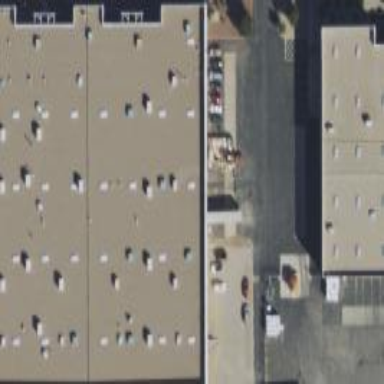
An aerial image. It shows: Warehouse building.